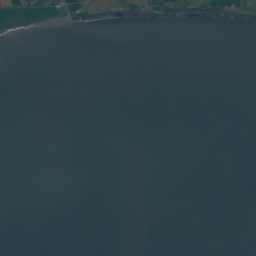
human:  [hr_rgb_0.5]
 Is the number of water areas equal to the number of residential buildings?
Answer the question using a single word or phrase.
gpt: no

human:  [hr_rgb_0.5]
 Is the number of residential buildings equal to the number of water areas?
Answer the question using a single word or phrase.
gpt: no

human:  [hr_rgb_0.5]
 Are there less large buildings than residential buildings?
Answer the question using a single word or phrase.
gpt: yes

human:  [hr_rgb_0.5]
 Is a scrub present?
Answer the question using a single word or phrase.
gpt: yes

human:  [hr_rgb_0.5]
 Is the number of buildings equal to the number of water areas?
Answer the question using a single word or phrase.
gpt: no

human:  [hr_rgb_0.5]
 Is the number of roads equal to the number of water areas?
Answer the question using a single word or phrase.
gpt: no

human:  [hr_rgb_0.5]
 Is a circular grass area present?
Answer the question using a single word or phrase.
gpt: no

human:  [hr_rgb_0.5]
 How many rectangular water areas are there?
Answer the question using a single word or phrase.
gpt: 2

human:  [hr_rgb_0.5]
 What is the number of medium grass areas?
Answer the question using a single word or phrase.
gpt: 5

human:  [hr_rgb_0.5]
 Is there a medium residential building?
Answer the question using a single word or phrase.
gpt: no

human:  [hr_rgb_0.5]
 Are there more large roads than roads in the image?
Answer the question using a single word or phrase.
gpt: no

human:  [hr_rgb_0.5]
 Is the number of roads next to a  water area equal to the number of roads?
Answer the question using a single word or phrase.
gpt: no

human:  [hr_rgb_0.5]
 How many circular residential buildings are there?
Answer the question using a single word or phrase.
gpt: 0

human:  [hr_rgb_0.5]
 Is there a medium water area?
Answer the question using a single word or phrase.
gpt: no

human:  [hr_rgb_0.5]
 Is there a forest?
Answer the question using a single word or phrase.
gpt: yes

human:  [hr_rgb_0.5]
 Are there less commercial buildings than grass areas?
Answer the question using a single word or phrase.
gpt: yes

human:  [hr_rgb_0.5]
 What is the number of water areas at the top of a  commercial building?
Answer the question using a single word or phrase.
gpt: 0

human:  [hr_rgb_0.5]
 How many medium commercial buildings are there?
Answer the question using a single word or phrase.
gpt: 0

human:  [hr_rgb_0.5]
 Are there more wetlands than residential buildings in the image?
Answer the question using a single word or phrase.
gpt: no

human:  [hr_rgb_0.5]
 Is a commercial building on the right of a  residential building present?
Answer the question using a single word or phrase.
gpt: no

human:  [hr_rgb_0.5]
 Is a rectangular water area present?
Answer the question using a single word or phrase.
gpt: yes

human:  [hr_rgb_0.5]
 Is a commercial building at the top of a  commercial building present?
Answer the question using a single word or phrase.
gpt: no

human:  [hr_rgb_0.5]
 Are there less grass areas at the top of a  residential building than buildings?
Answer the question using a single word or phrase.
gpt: no

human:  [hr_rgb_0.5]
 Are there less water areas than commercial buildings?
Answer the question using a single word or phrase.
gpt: no

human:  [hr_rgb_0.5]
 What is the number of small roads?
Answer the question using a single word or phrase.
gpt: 38

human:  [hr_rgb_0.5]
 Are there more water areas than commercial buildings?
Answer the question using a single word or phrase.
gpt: yes

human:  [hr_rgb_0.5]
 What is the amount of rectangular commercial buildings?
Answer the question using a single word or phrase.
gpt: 0

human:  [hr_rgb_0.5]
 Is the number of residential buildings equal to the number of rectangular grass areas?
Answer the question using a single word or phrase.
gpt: no

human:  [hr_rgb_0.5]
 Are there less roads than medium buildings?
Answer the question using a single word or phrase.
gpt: no

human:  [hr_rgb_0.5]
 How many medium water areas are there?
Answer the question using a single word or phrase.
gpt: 0

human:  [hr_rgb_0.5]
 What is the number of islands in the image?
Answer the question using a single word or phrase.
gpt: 1

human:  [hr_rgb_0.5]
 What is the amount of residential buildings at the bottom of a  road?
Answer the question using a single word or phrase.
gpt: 3

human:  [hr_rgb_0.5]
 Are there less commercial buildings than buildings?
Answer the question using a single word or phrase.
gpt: yes

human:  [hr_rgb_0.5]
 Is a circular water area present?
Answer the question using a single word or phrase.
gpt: yes

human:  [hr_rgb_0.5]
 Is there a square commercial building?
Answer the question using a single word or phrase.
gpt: no

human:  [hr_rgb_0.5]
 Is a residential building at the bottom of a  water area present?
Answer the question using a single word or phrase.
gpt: yes